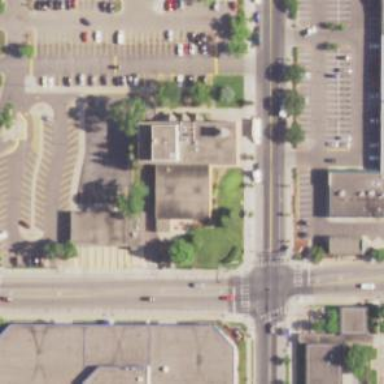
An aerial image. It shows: Bank building.